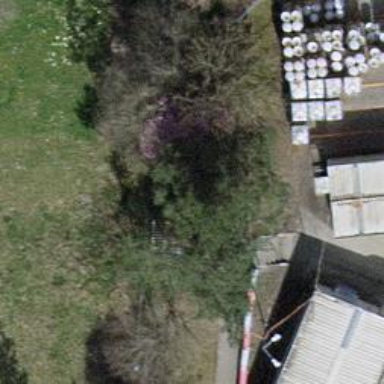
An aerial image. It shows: Evergreen needle-leaved tree.